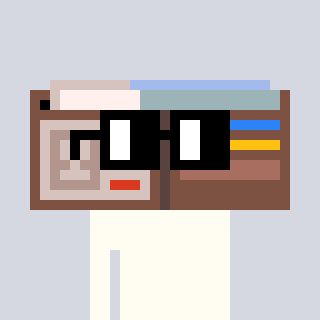
a pixel art character with square black glasses, a wallet-shaped head and a gold-colored body on a cool background